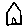
Label: house